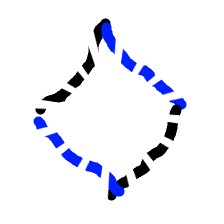
Shape: rhombus